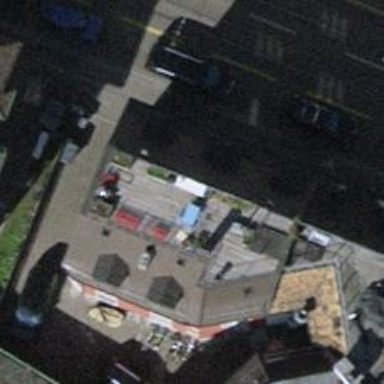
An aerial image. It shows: Beauty shop.